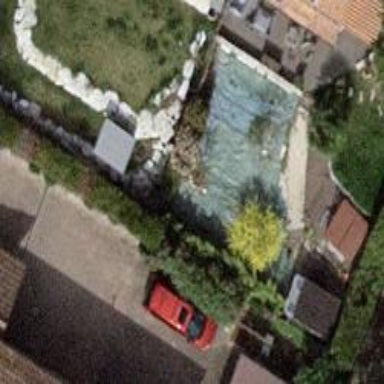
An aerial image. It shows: Swimming pool located in leisure land.